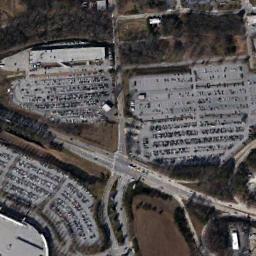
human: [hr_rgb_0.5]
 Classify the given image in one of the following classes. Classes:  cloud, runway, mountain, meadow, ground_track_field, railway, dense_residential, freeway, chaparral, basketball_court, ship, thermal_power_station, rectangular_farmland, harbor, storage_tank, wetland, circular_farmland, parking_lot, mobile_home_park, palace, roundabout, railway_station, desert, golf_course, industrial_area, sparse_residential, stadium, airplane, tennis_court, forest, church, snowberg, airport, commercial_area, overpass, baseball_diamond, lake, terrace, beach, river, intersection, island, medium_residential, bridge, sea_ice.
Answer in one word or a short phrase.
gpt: parking_lot